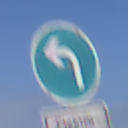
Verkehrszeichen: VorgeschriebeneFahrtrichtungLinks
Zusatzzeichen unten: BesondereFahrzeugeUndTransportgueter11
Umgebung: Outdoor, Nature
Tageszeit: Midday
Wetter: PartlyCloudy
Licht: Natural
Jahreszeit: NotSpecified
Kontrast: MediumContrast